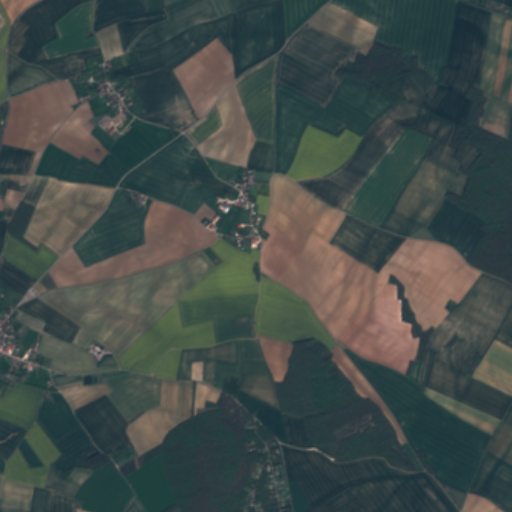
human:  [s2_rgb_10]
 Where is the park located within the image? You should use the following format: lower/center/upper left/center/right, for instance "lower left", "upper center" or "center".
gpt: The park is located in the lower left of the image.
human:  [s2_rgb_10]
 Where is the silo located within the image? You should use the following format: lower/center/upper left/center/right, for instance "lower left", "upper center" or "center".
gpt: The silo is located in the lower left of the image.
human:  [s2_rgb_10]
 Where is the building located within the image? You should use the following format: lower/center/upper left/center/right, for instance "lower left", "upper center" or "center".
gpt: There is no building in the image.